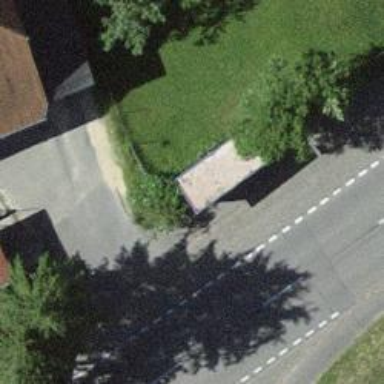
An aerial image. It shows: Bus stop with platform for public transport.